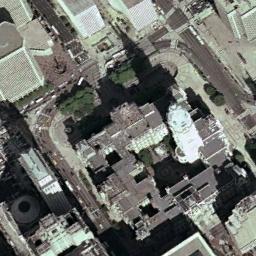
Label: church